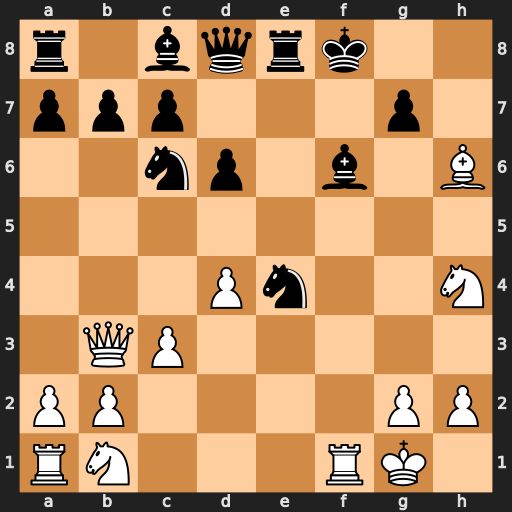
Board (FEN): r1bqrk2/ppp3p1/2np1b1B/8/3Pn2N/1QP5/PP4PP/RN3RK1
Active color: w
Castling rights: -
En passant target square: -
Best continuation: Ng6#